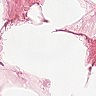
Metastatic tissue present: no